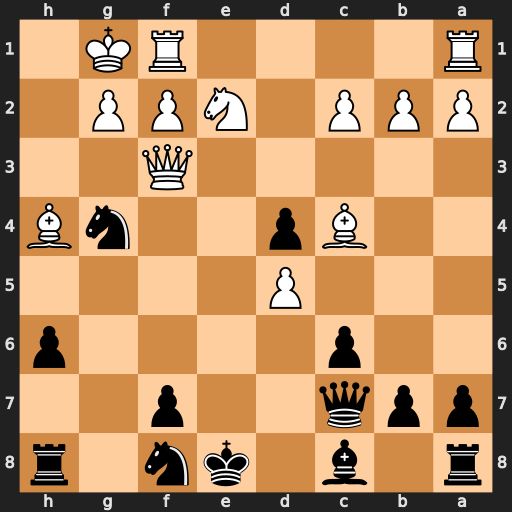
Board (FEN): r1b1kn1r/ppq2p2/2p4p/3P4/2Bp2nB/5Q2/PPP1NPP1/R4RK1
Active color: b
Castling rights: kq
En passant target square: -
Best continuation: Qh2#